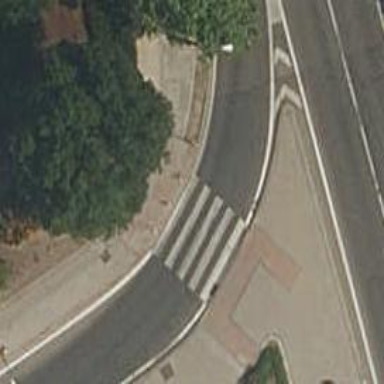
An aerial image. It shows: Uncontrolled zebra crossing on the road.